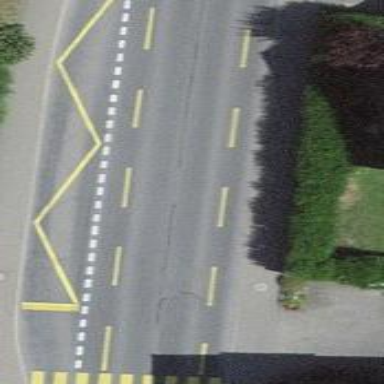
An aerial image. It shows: Bus stop equipped with public transport stop position.